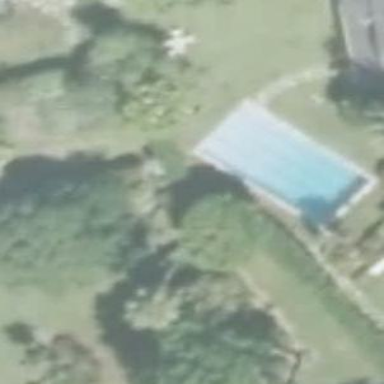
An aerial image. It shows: Swimming pool located in leisure land.